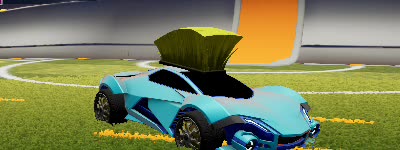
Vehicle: werewolf